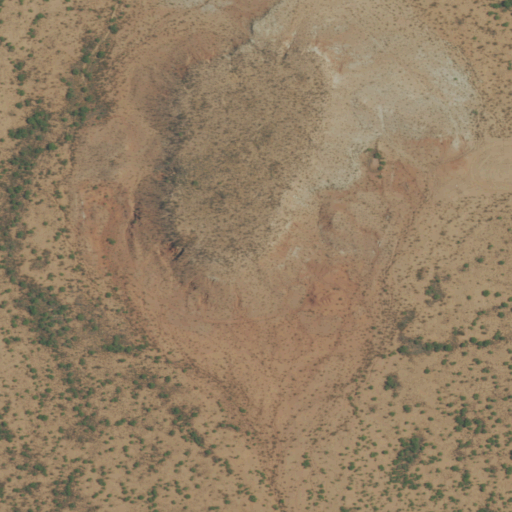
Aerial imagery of mountain in New Mexico named Custer Mountain containing only shrub